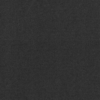
Label: dusty